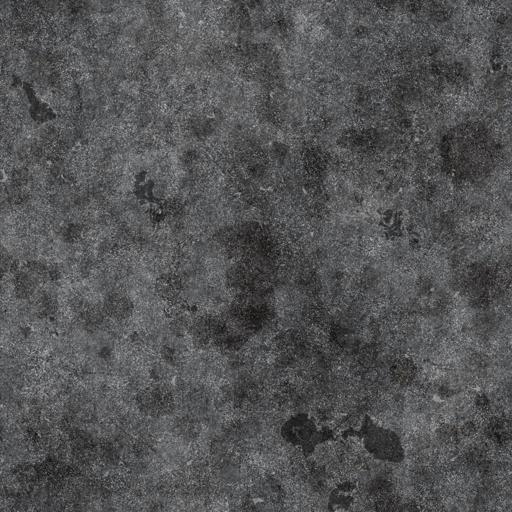
Tags: dust surface imperfections